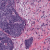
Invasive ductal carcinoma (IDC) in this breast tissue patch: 0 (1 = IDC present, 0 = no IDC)